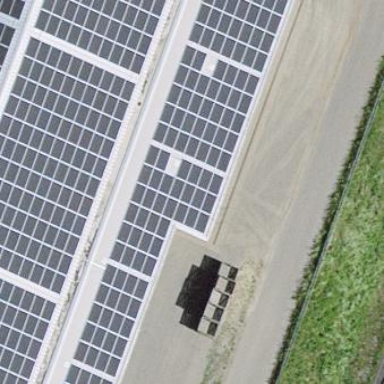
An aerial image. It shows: Solar power generator with photovoltaic panels.